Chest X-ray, AP view. Patient: 43 years old, sex M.
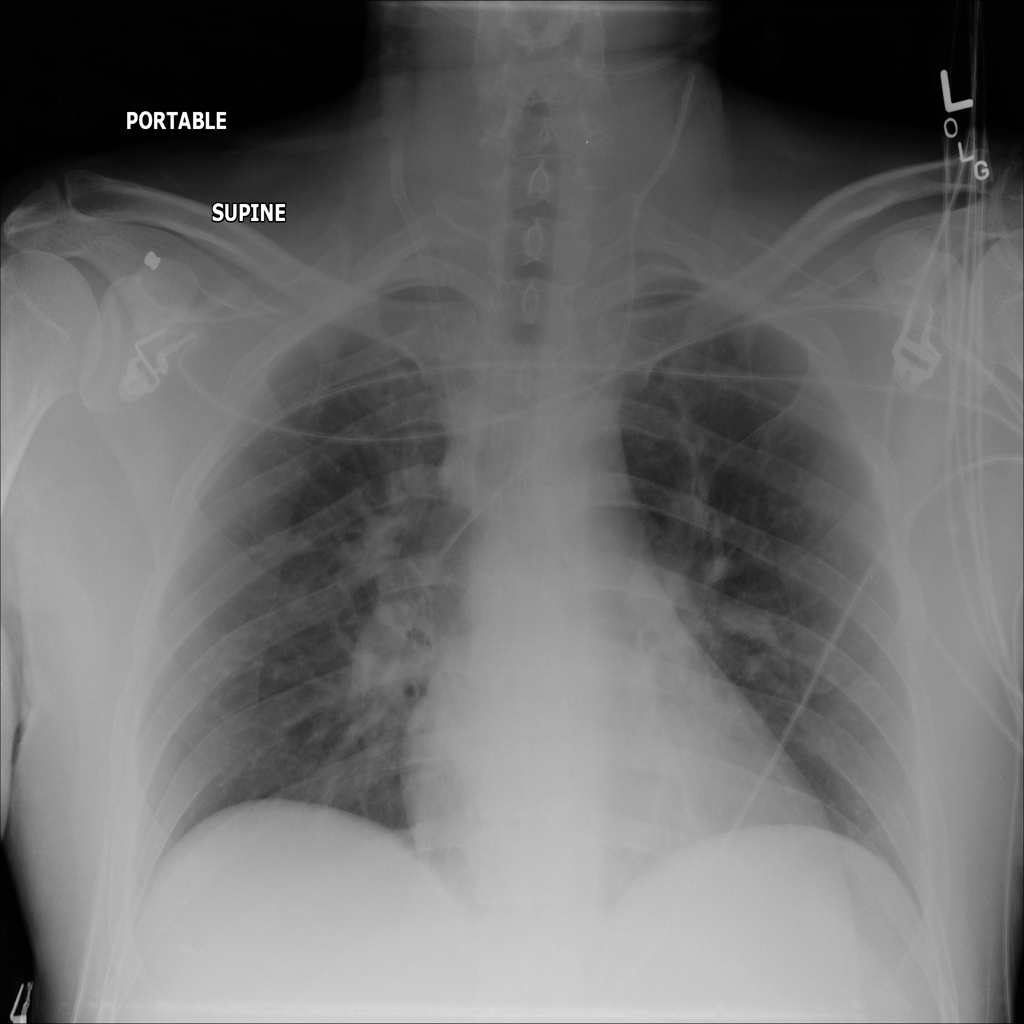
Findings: No Finding